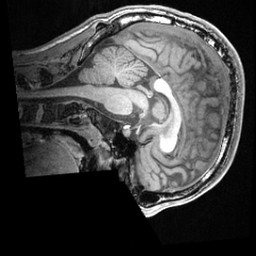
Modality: T1w
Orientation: sagittal
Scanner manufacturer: ge
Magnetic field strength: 3 T
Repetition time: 0.008572 s
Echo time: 0.003384 s